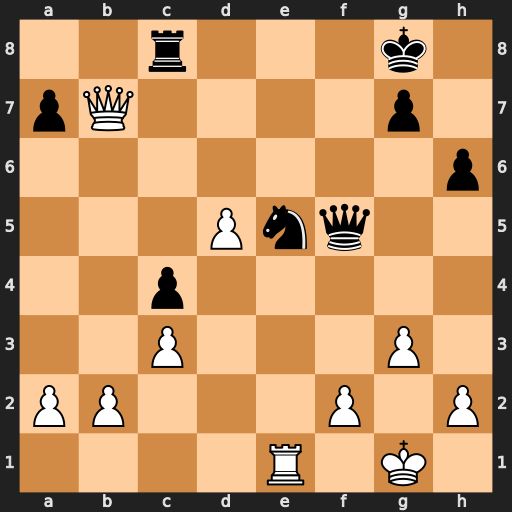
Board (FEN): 2r3k1/pQ4p1/7p/3Pnq2/2p5/2P3P1/PP3P1P/4R1K1
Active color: w
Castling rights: -
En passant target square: -
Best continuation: Rxe5 Qb1+ Kg2